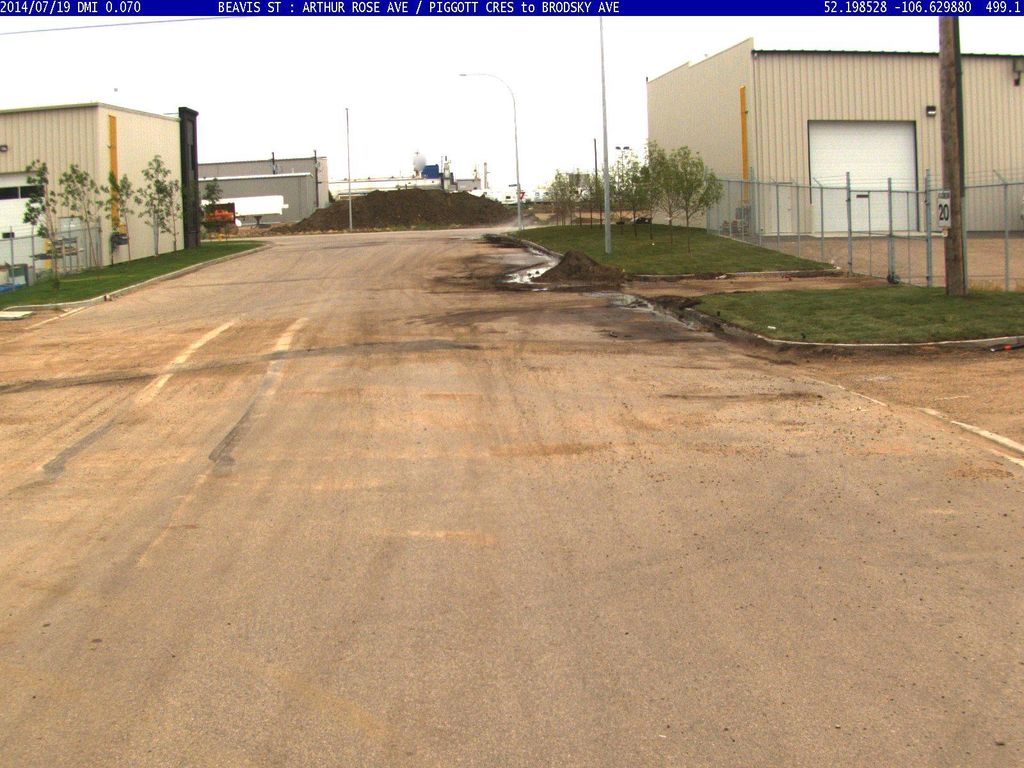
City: saskatoon